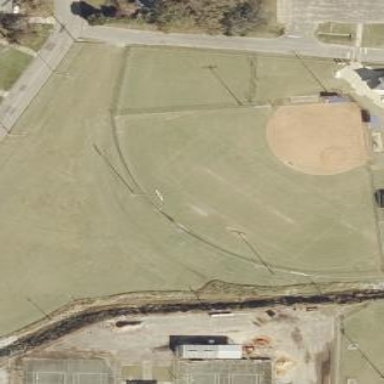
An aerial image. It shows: Softball pitch for leisure sports.